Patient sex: F
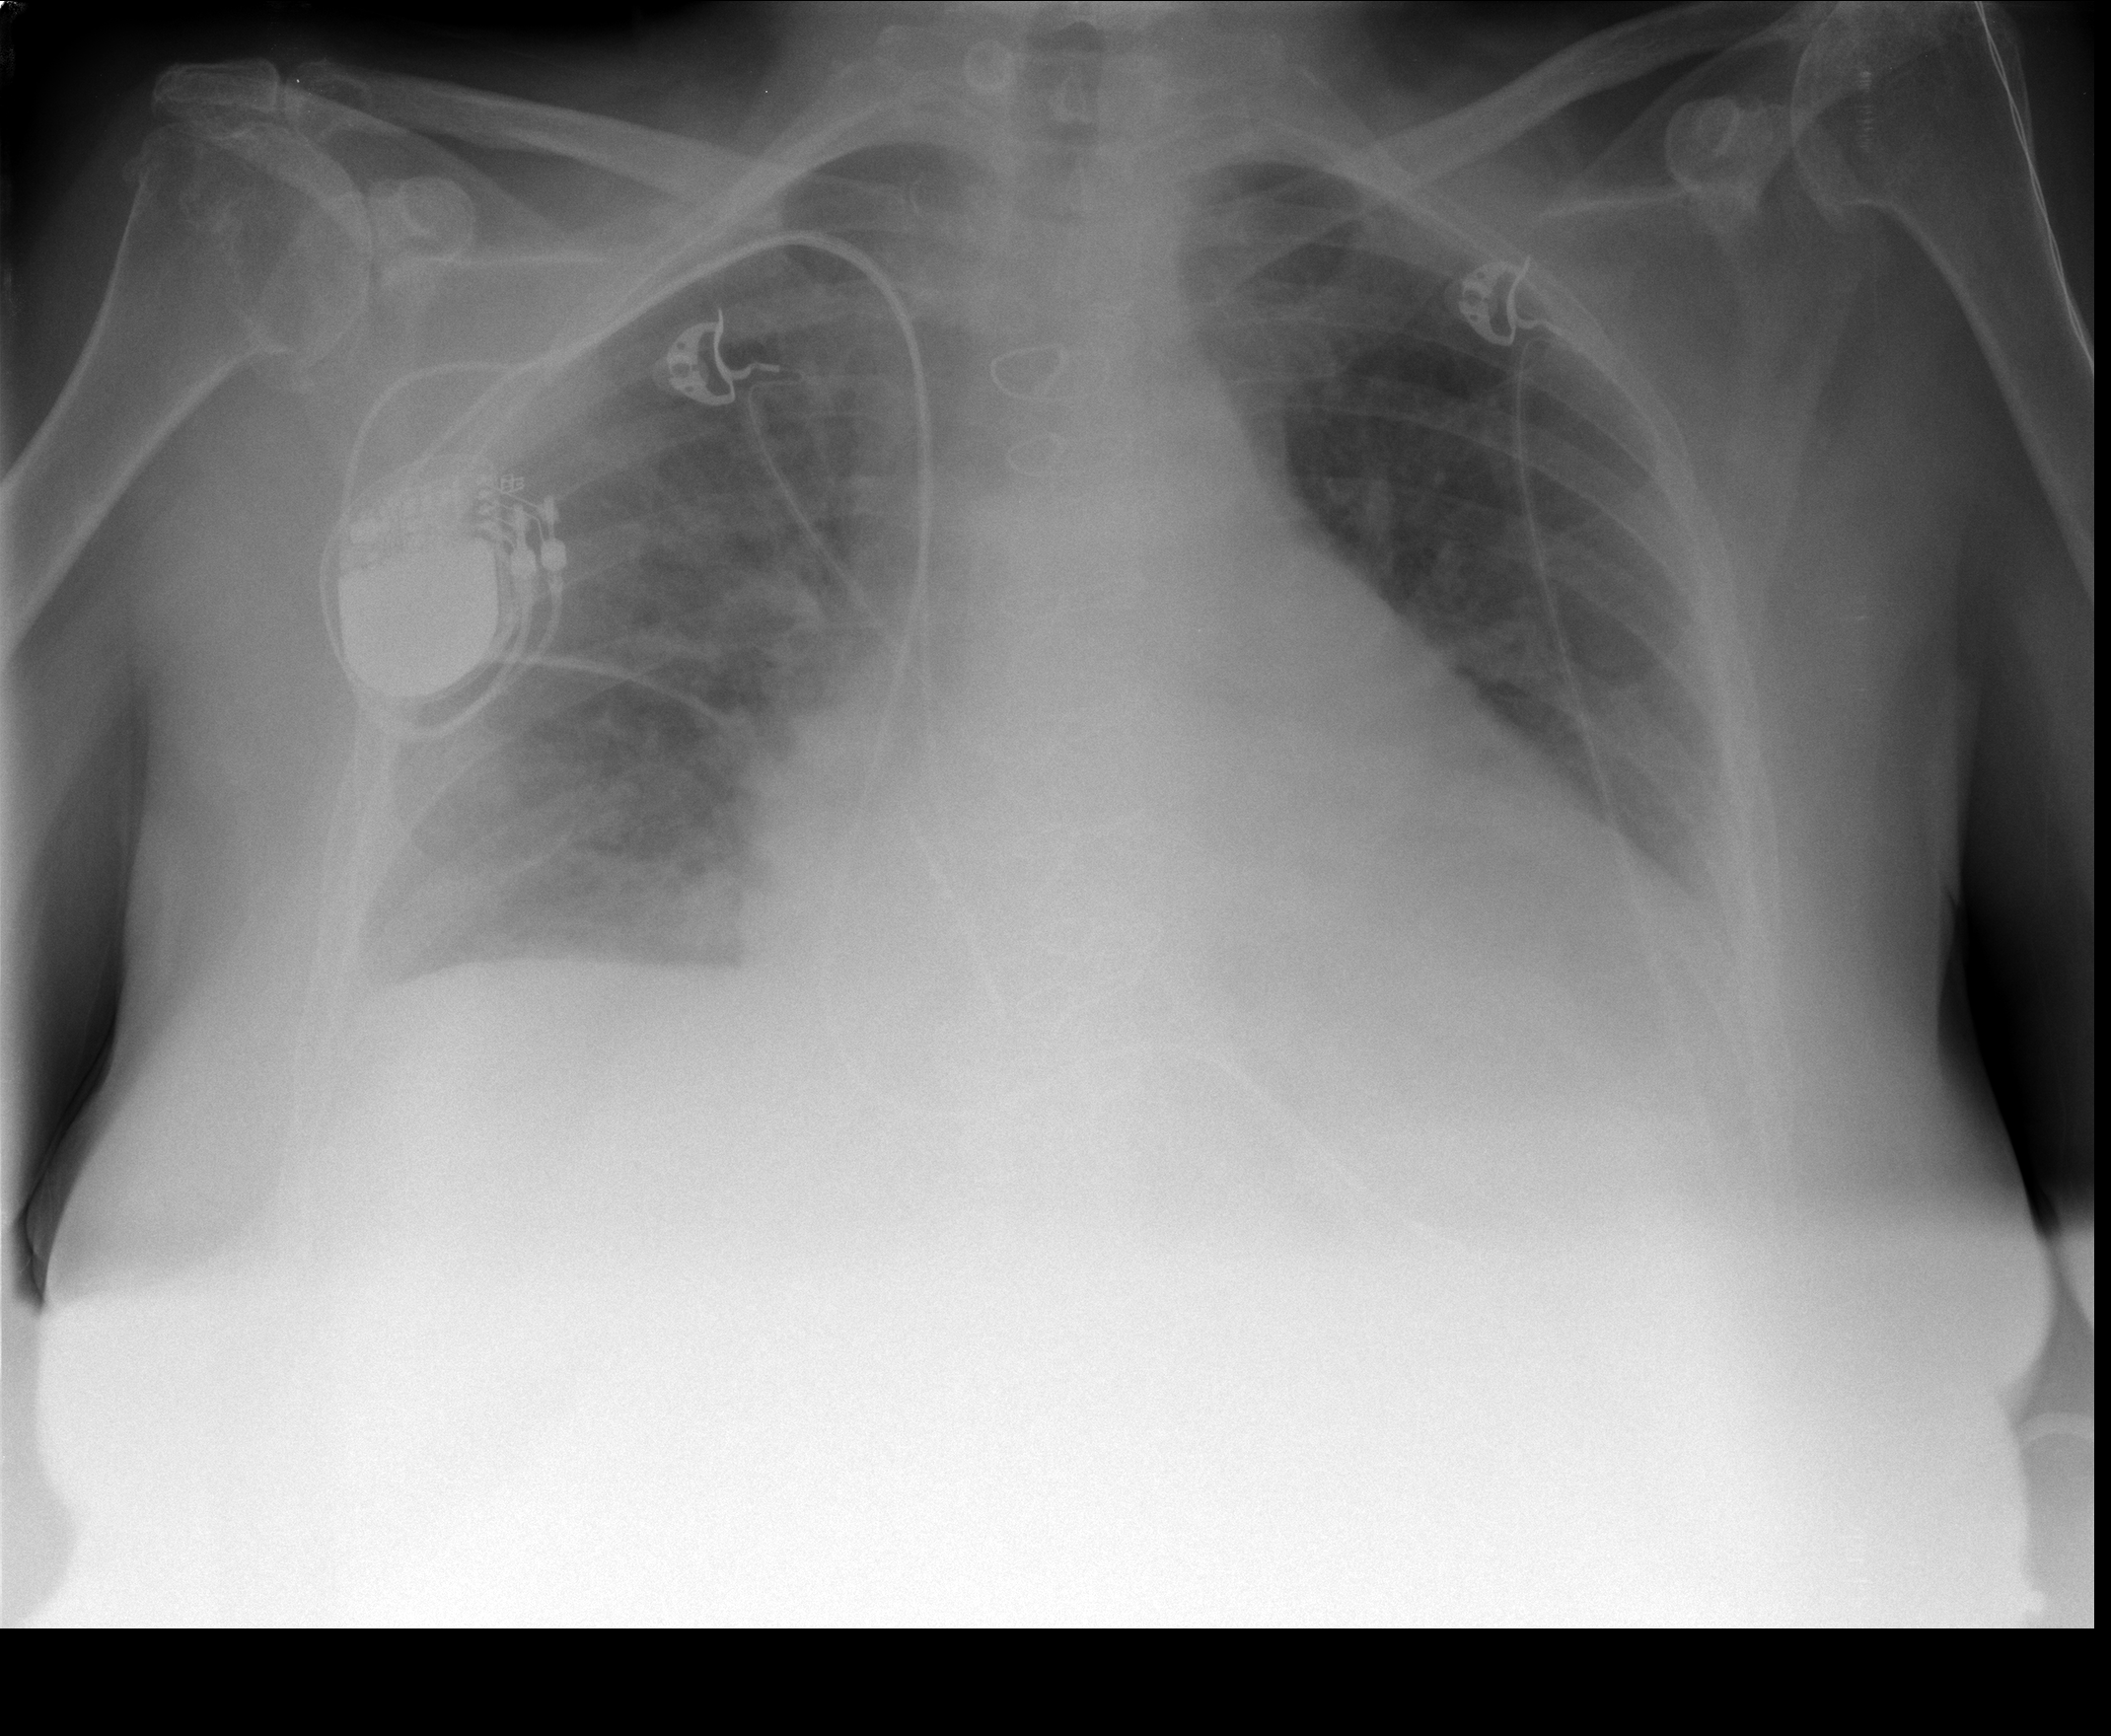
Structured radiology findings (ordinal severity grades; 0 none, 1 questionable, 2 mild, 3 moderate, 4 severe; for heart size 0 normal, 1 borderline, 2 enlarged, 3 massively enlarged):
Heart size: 2
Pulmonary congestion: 0
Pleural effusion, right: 1
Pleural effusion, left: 1
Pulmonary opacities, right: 0
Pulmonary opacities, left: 0
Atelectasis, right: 2
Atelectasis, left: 0